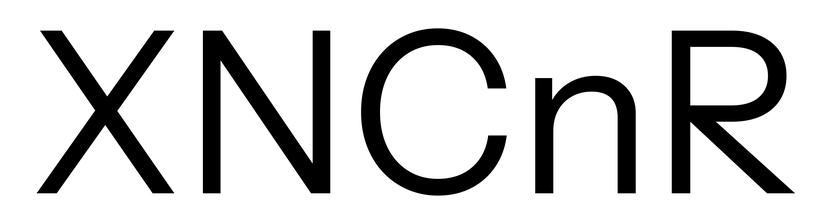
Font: InstrumentSans_Regular